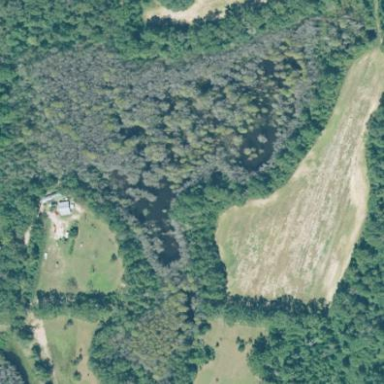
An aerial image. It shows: Swamp in wetland area.